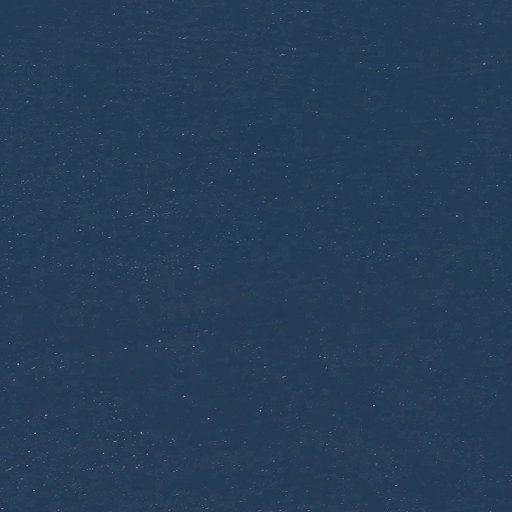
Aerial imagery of bar in Maine named Spoonbowl Ledge containing only open water